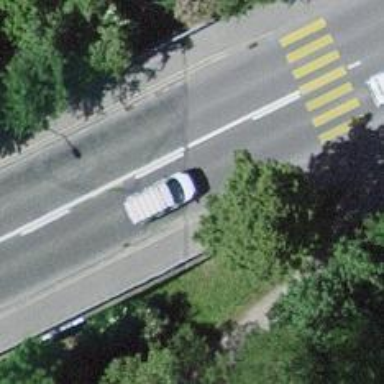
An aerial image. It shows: Secondary road on asphalt bridge with truss structure.